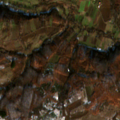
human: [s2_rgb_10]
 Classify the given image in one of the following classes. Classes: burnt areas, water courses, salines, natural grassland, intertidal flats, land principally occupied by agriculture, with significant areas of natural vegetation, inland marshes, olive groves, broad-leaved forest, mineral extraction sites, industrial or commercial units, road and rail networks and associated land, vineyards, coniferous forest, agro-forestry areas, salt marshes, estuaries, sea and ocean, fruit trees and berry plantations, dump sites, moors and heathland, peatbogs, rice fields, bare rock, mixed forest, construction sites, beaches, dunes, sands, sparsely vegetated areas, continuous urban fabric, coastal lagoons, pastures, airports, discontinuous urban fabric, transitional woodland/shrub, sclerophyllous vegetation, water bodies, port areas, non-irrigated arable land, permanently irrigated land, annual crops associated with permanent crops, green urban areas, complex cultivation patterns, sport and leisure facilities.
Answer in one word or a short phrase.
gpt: complex cultivation patterns, land principally occupied by agriculture, with significant areas of natural vegetation, broad-leaved forest